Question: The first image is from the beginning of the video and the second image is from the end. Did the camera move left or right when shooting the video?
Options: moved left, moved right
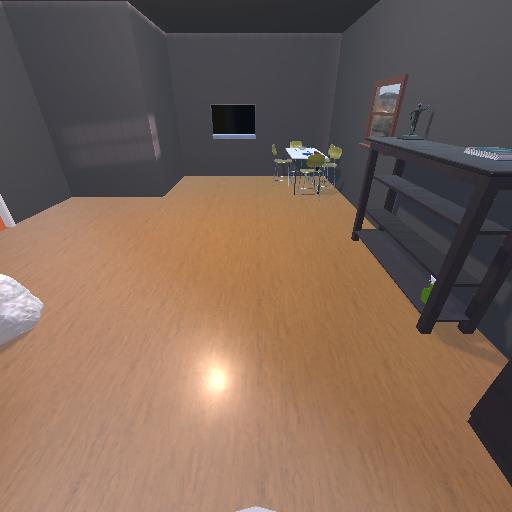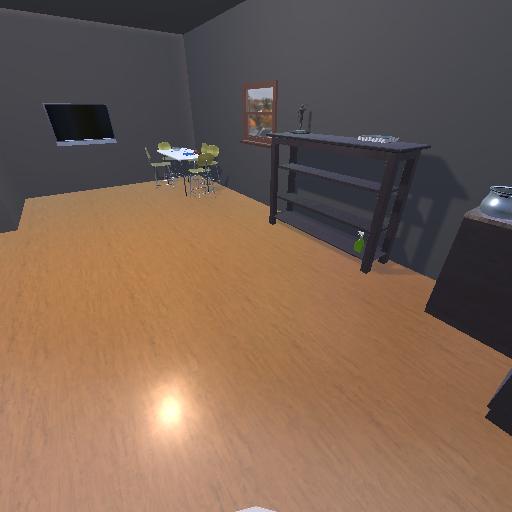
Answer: moved left